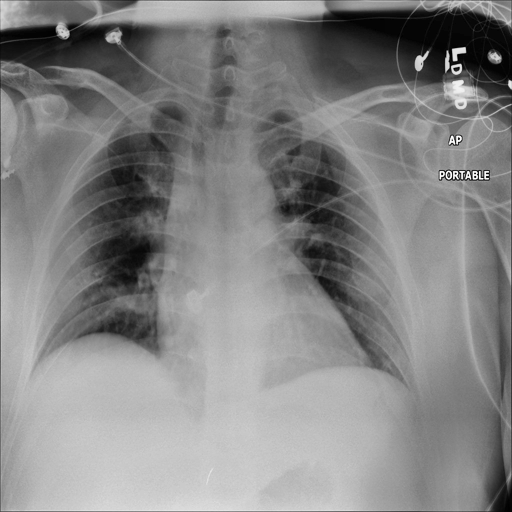
Finding: NORMAL